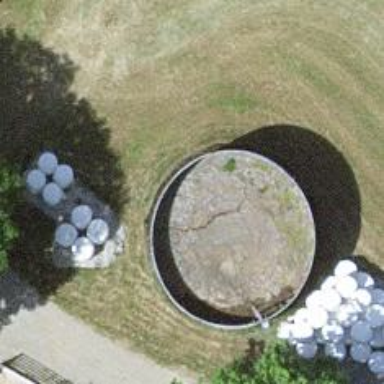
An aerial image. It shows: Storage tank building.